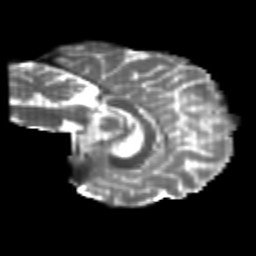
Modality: T2w
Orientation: sagittal
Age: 24
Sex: female
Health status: healthy
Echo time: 0.074 s